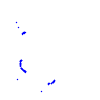
Particle: kaon